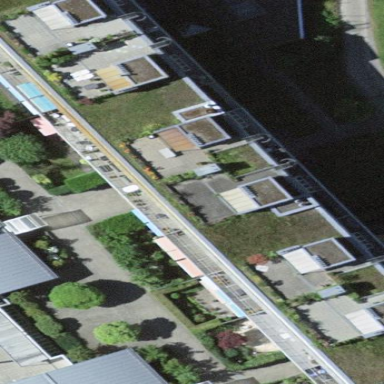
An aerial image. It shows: View of apartment building.